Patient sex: M
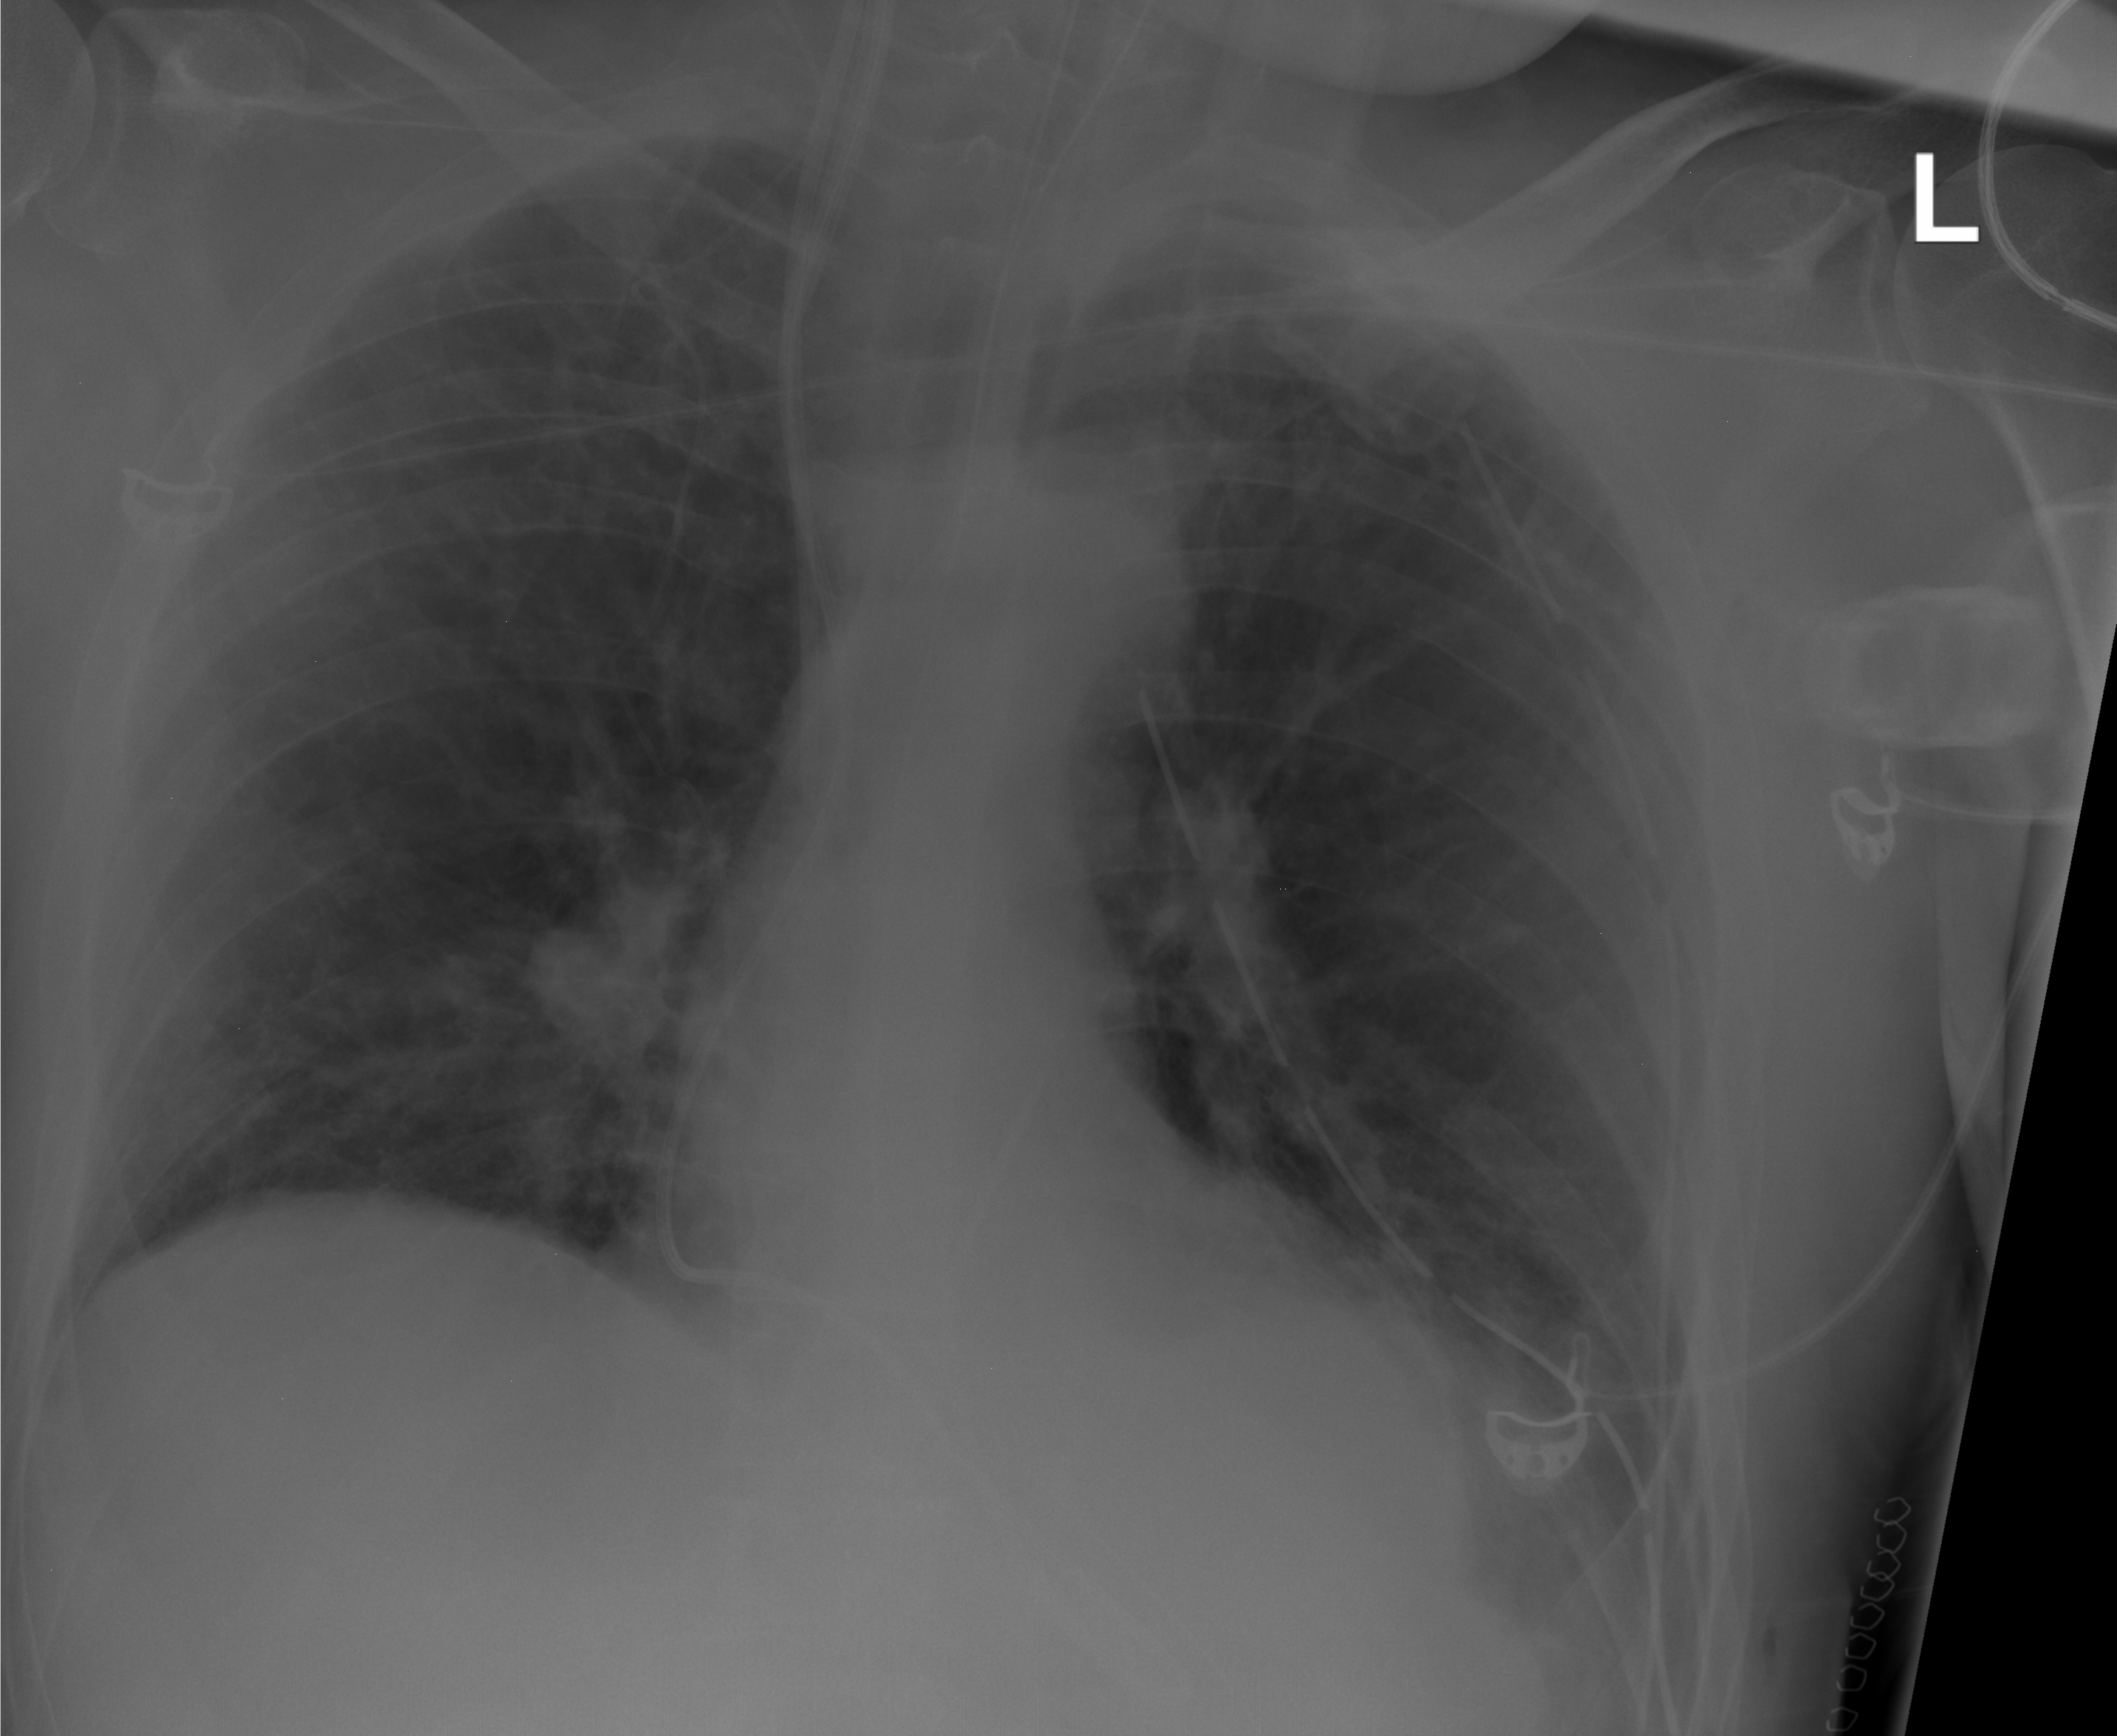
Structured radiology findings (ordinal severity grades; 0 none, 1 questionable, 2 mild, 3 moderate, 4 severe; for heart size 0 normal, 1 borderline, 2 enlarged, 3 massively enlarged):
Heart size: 0
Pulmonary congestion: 2
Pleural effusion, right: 0
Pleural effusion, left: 0
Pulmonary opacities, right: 0
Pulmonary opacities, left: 0
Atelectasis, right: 0
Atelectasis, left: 0